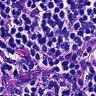
Metastatic tissue present: no